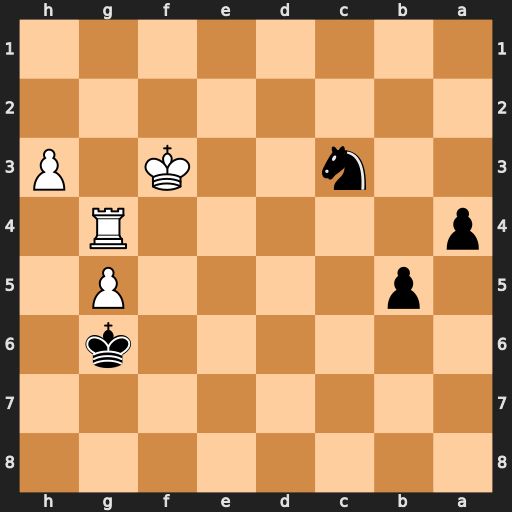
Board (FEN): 8/8/6k1/1p4P1/p5R1/2n2K1P/8/8
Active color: b
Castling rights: -
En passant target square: -
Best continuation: a3 Rg2 b4